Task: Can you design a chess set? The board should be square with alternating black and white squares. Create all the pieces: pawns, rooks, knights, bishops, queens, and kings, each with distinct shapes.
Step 1942:
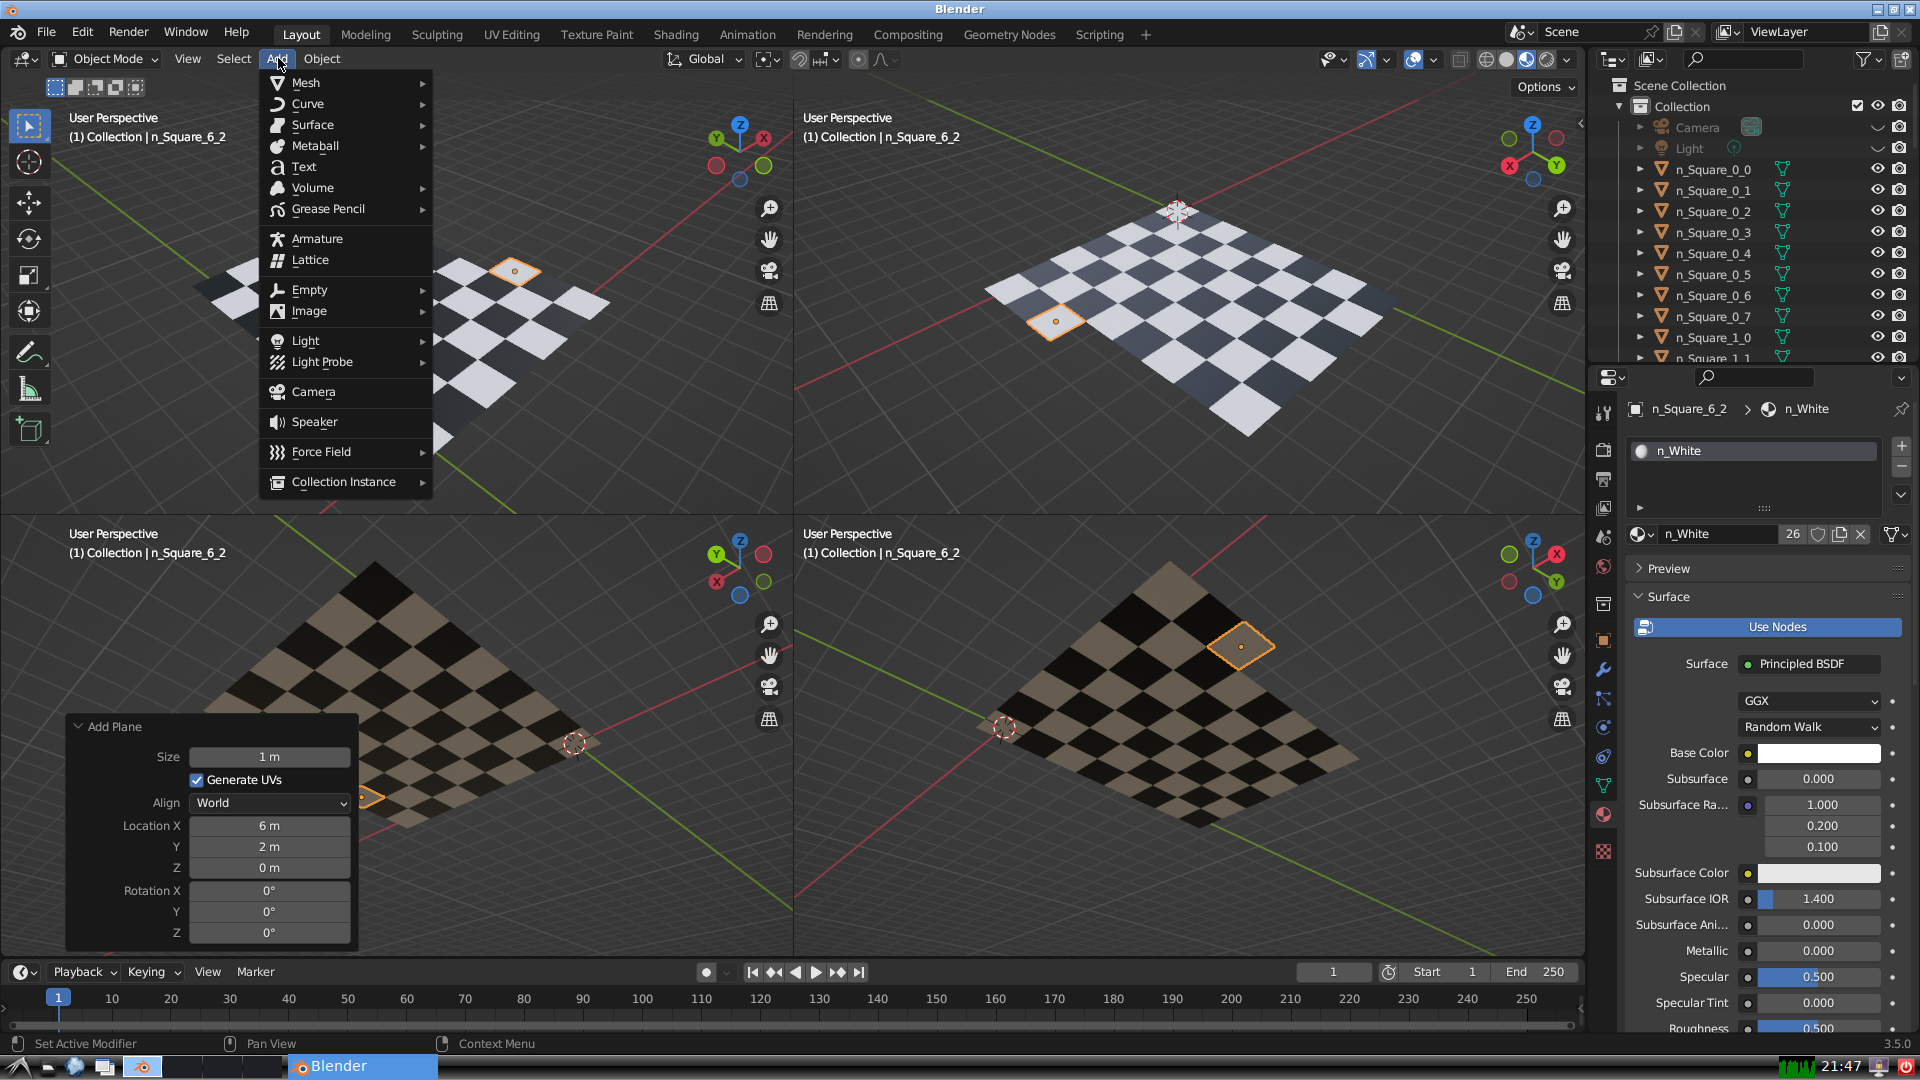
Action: {"mouse_move": [304, 82]}